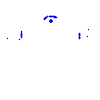
Particle: kaon